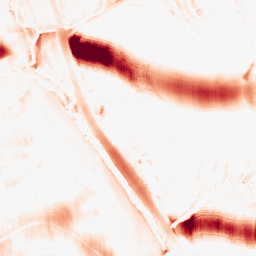
Category: morphological
Decomposition family: morphological_ellipse
Decomposition parameters: operation: opening
width: 50
height: 20
Upsampling method: sinc_hamming
Upsampling parameters: scale: 4
kernel_size: 16
Upsampling scale: 4